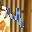
Label: 4